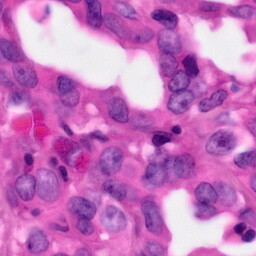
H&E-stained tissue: Pancreatic